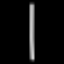
Label: line